Interaction volume radius: 5 \u00c5
Interaction volume height: 45 \u00c5
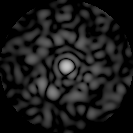
Disorder parameter: 0.806